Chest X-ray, AP view. Patient: 40 years old, sex M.
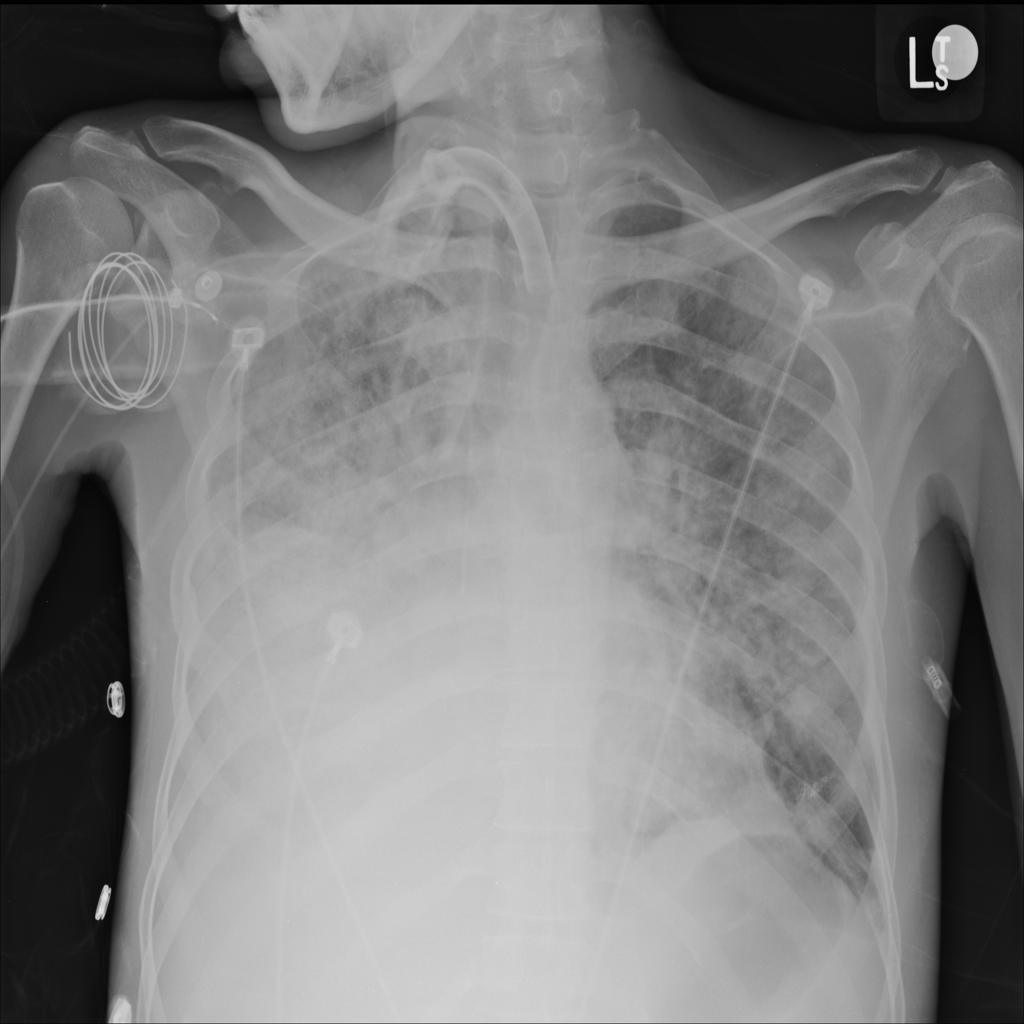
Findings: No Finding